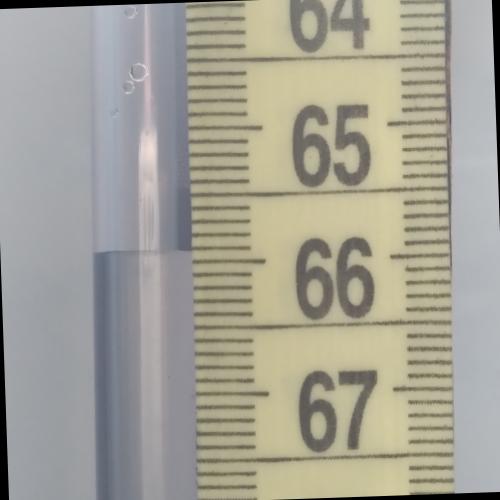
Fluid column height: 65.9 cm